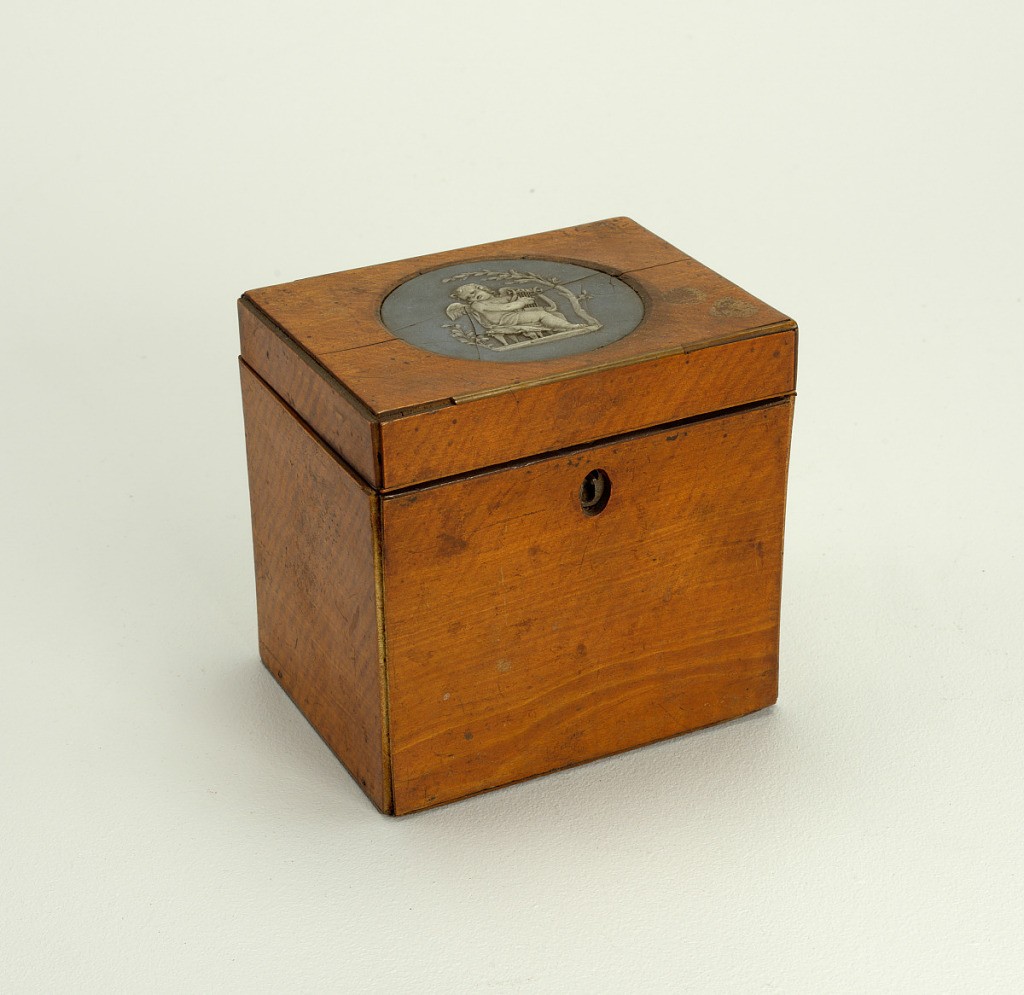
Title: Box
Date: late 18th century
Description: Wooden box with wedgwood round inset.